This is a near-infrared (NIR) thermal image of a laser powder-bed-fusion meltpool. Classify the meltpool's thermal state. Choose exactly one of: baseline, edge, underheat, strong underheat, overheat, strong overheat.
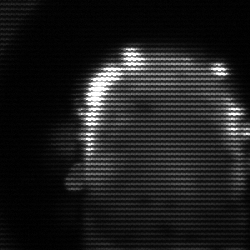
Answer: baseline